Птица состоит из двух стеклянных шариков разных диаметров, связанных стеклянной трубкой диаметром $d=6~мм$. Внутри этой конструкции находится дихлорметан (плотность $1.33~{г}/{см^3}$). Внутри игрушки больше ничего не спрятано. В работе вам может понадобиться память кругов секундомера. Чтобы засечь круг, нужно нажать левую кнопку на секундомере (включается он правой кнопкой). Для просмотра истории по кругам нужно нажать среднюю кнопку (сверху). Для навигации по показаниям используйте левую и правую кнопки. Чтобы вернуться в режим измерения, нужно нажать кнопку «$\mathrm{MODE}$». Все расстояния в задаче отсчитываются от нижнего края тонкой трубки! Измерения проводите аккуратнее, чтобы не намочить голову птички, при колебаниях в воду должен погружать только клюв (или его часть).
Часть A. Механическая
Поставьте перед птичкой стакан, заполненный водой. Смочите клюв птички и понаблюдайте за ее движением. Где находится центр масс в момент опрокидывания птички? Отметьте исходное положение железного крепления.
Передвигая железное крепление найдите положение центра масс птички в двух состояниях: при заполненной соединительной трубке и пустой трубке (см. рисунок).
Используя данные предыдущего пункта, найдите полную массу птички. Можно cчитать, что площадь сечения трубки намного меньше диаметра нижнего шарика.
Добейтесь того, чтобы вся жидкость перелилась в нижнюю часть игрушки, и снимите зависимость высоты поднятия жидкости от времени.
Часть B. Термодинамическая Закрепите птичку в вертикальном положении. Погрузите нижний стеклянный шарик в воду. Измерения проводите по возможности быстро, чтобы клюв птички не успевал засохнуть. Можно периодически слегка смачивать клюв.
Постройте график этой зависимости и рассчитайте среднюю мощность, развиваемую птичкой при подъеме жидкости от нижнего края трубки до верхнего.
Снимите зависимость времени подъема жидкости до верхнего положения от температуры воды для $6-7$ значений температур в максимально возможном диапазоне. Измерьте минимальную температуру, при которой жидкость в птичке начинает подниматься.
Получите формулу для средней мощности $P$, развиваемой птичкой при подъеме жидкости в зависимости от температуры воды.
Часть C. Электрическая С помощью вентилятора увеличьте интенсивность испарения воды с головы птички (расстояние от головы птички до вентилятора должно быть около $5~см$).
Постройте график зависимости $P$ от температуры.
Проведя необходимые измерения, получите среднюю мощность, развиваемую системой и разность мощностей с вентилятором и без него. Птичку надо вытащить из воды, высушить нижнюю часть и установить металлический держатель на первоначальный уровень (отмечен в первой части).
Рассчитайте долю энергии, которая передается от батареек вентилятора к поднимающейся жидкости в птичке. (При измерении тока нужно пользоваться режимом $\mathrm{10A}$ и выждать некоторое время для установления значения тока).
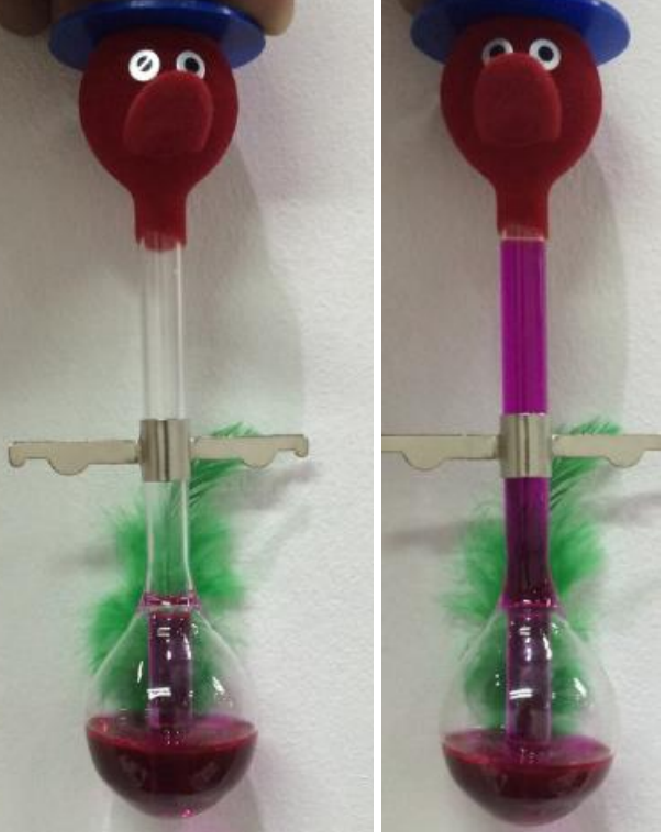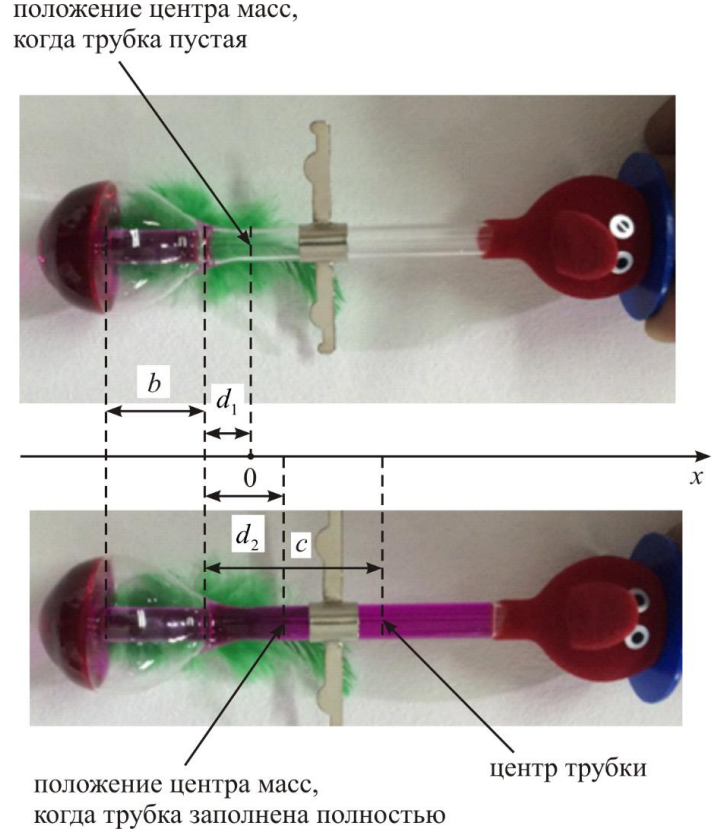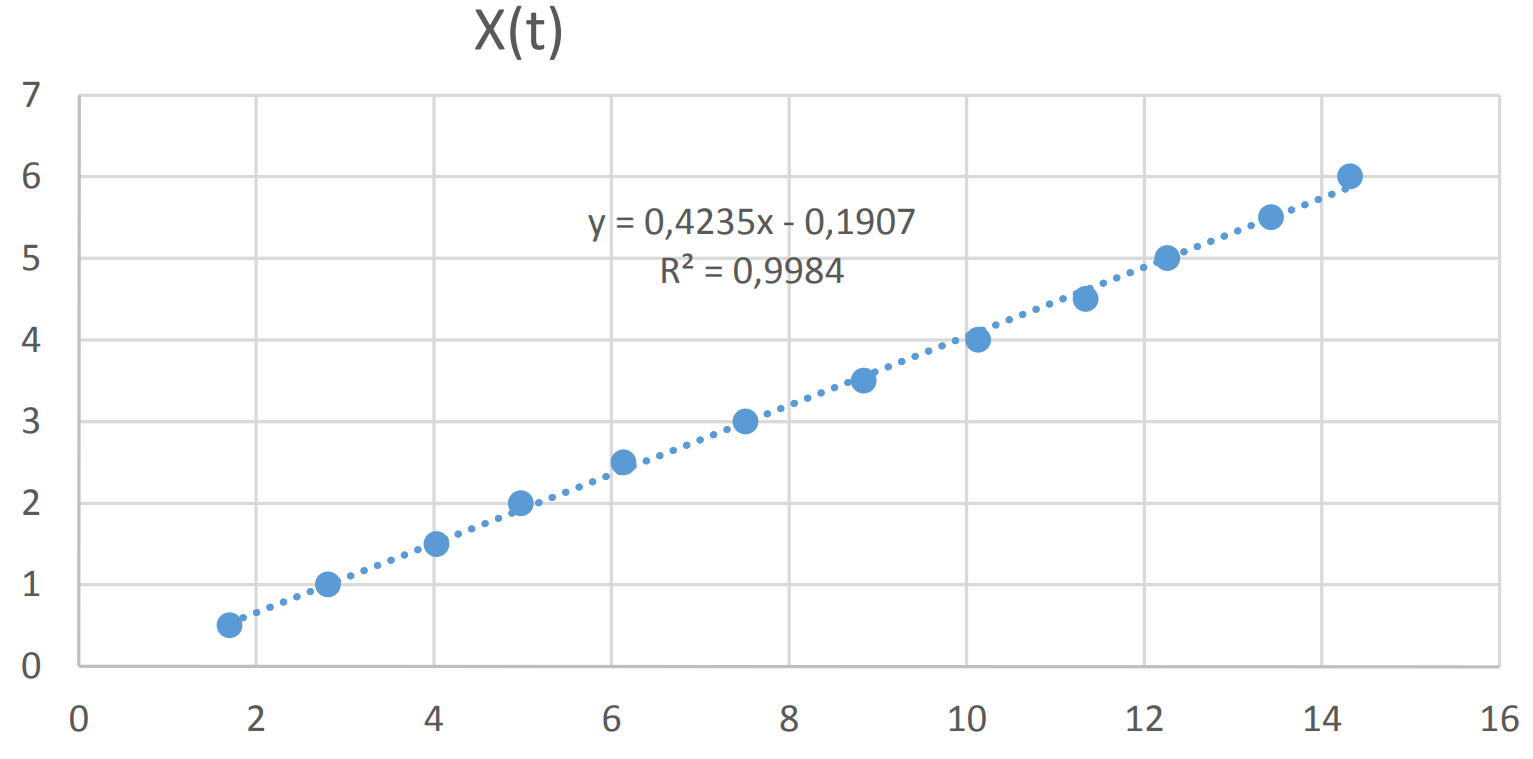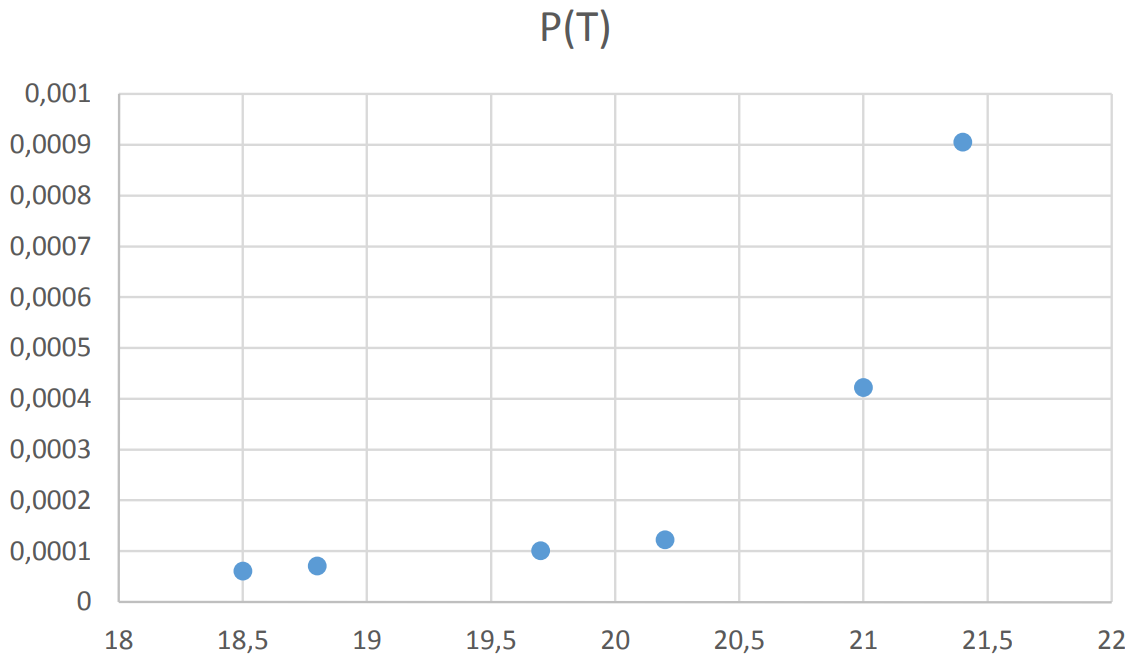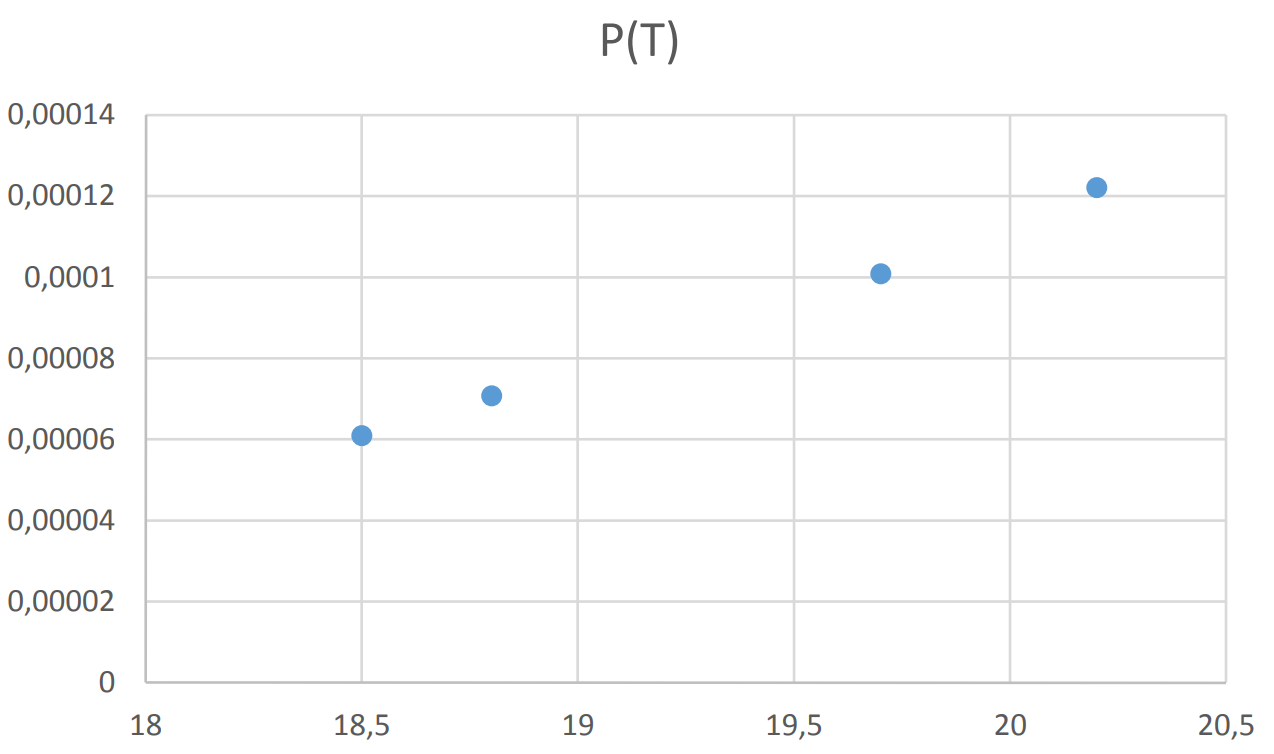
Поставьте перед птичкой стакан, заполненный водой. Смочите клюв птички и понаблюдайте за ее движением. Где находится центр масс в момент опрокидывания птички?
Решение: Движение птички представляет собой колебания, во время которых жидкость — поднимается по трубке под действием разности сил давления паров. После подъема жидкости на определенный уровень птичка опрокидывается и цикл повторяется.
Ответ: Птичка начинает опрокидываться в тот момент, когда центр масс поднимается до уровня металлического крепления (оси).

Передвигая железное крепление найдите положение центра масс птички в двух состояниях: при заполненной соединительной трубке и пустой трубке (см. рисунок).
Решение: Для нахождения координат центра масс необходимо двигать крепление до тех пор, пока птичка не будет опрокидываться в тот момент, когда жидкость доходит до верха (низа) трубки. Для нахождения центра масс рассмотрим следующую схему:  Измеренные таким способом значения:
Ответ: \[d_1=15~мм,\qquad d_2=20~мм\]

Используя данные предыдущего пункта, найдите полную массу птички. Можно cчитать, что площадь сечения трубки намного меньше диаметра нижнего шарика.
Решение: Запишем выражение для координаты центра масс заполненной трубки, считая координату центра масс при пустой трубке равной $0$. Получим (считая, что можно пренебречь высотой столба жидкости, которая перетекла в тонкую трубку во время ее нахождения в нижнем шарике): \[X_{ц.м.}=d_2-d_1=\frac{(c+d_1) m-(d_1+b)\cdot(-m)}{M},\\ M(d_2-d_1)=m(d_1+b+c-d_1)\implies M=\frac{b+c}{d_2+d_1}m=\frac{b+c}{d_2-d_1}\frac{\pi d^2}{4}\rho h.\]В формуле $m$ — масса воды в трубке, $M$ — полная масса игрушки, $c$ — половина длины трубки. Измеряем $b=29~мм$, $c=30~мм$, тогда: Реальная масса, измеренная на весах равна $27.2~г$ (с учетом намоченного клюва).
Ответ: \[M=26.1~г\]  Реальная масса, измеренная на весах равна $27.2~г$ (с учетом намоченного клюва).

Добейтесь того, чтобы вся жидкость перелилась в нижнюю часть игрушки, и снимите зависимость высоты поднятия жидкости от времени.
Решение: Сделаем на стекле пометки на расстоянии $0.5~см$ друг от друга и, используя память секундомера, измерим зависимость $X(t)$. При этом нужно фиксировать моменты прохождения этих меток секундомером. | $x,~см$ | 0.5 | 1.0 | 1.5 | 2.0 | 2.5 | 3.0 | 3.5 | 4.0 | 4.5 | 5.0 | 5.5 | 6.0 | | --- | --- | --- | --- | --- | --- | --- | --- | --- | --- | --- | --- | --- | | $t,~с$ | 1.70 | 2.81 | 4.03 | 4.98 | 6.14 | 7.51 | 8.84 | 10.13 | 11.34 | 12.26 | 13.43 | 14.32 |
Ответ: | $x,~см$ | 0.5 | 1.0 | 1.5 | 2.0 | 2.5 | 3.0 | 3.5 | 4.0 | 4.5 | 5.0 | 5.5 | 6.0 | | --- | --- | --- | --- | --- | --- | --- | --- | --- | --- | --- | --- | --- | | $t,~с$ | 1.70 | 2.81 | 4.03 | 4.98 | 6.14 | 7.51 | 8.84 | 10.13 | 11.34 | 12.26 | 13.43 | 14.32 | Ответ: $x,~см$0.51.01.52.02.53.03.54.04.55.05.56.0$t,~с$1.702.814.034.986.147.518.8410.1311.3412.2613.4314.32

Постройте график этой зависимости и рассчитайте среднюю мощность, развиваемую птичкой при подъеме жидкости от нижнего края трубки до верхнего.
Решение: Из графика $X(t)$ можно заключить, что зависимость линейная. Это дает нам право считать скорость постоянной в следующих пунктах, связанных с подъемом жидкости по трубке, и измерять лишь время подъема воды на полную высоту, не снимая в явном виде зависимости. Рассмотрим подъем жидкости по трубе. Рассчитаем увеличение энергии жидкости при подъеме до верхнего края. \[\Delta E=mg\left(b+\frac{h}{2}\right)+\frac{mv^2}{2}=\rho \left(\frac{\pi d^2}{4}gh\left(\frac{h}{2}+b\right)+\frac{1}{2}\frac{\pi d^2}{4}h\cdot\frac{h^2}{t^2}\right).\]Теперь получим среднюю мощность.\[P=\frac{\Delta E}{t}=\rho\left(\frac{\pi d^2}{4t}\cdot gh\cdot\left(\frac{h}{2}+b\right)+\frac{1}{2}\frac{\pi d^2}{4}h\cdot\frac{h^2}{t^3}\right)=\frac{\rho\pi d^2}{4}\cdot h\cdot\left(\frac{g(h+2b)}{2t}+\frac{h^2}{2t^3}\right)=91.1~мкВт\] При дальнейших расчетах кинетической энергией будем пренебрегать ввиду ее малости.
Ответ: Из графика $X(t)$ можно заключить, что зависимость линейная. Это дает нам право считать скорость постоянной в следующих пунктах, связанных с подъемом жидкости по трубке, и измерять лишь время подъема воды на полную высоту, не снимая в явном виде зависимости. Рассмотрим подъем жидкости по трубе. Рассчитаем увеличение энергии жидкости при подъеме до верхнего края. \[\Delta E=mg\left(b+\frac{h}{2}\right)+\frac{mv^2}{2}=\rho \left(\frac{\pi d^2}{4}gh\left(\frac{h}{2}+b\right)+\frac{1}{2}\frac{\pi d^2}{4}h\cdot\frac{h^2}{t^2}\right).\]Теперь получим среднюю мощность.\[P=\frac{\Delta E}{t}=\rho\left(\frac{\pi d^2}{4t}\cdot gh\cdot\left(\frac{h}{2}+b\right)+\frac{1}{2}\frac{\pi d^2}{4}h\cdot\frac{h^2}{t^3}\right)=\frac{\rho\pi d^2}{4}\cdot h\cdot\left(\frac{g(h+2b)}{2t}+\frac{h^2}{2t^3}\right)=91.1~мкВт\]
Ответ: \[P=91.1~мкВт\]  При дальнейших расчетах кинетической энергией будем пренебрегать ввиду ее малости.

Снимите зависимость времени подъема жидкости до верхнего положения от температуры воды для $6-7$ значений температур в максимально возможном диапазоне. Измерьте минимальную температуру, при которой жидкость в птичке начинает подниматься.
Решение: Заливаем воду и опускаем туда кусочек льда. Устанавливаем вертикально корпус птички (без ножек) в воду. Используя шприц на $1~мл$ доливаем горячей воды и измеряем зависимость времени подъема от температуры в нижней части. Жидкость в принципе начинает подниматься по трубке при температуре $t$ около $17-18 \,^\circ \mathrm C$. $P$ — мощность, рассчитанная без учета кинетической энергии. | $T,~^\circ\mathrm C$ | 18.5 | 18.8 | 19.7 | 20.2 | 21.0 | 21.4 | | --- | --- | --- | --- | --- | --- | --- | | $t,~с$ | 21.43 | 18.45 | 12.93 | 10.68 | 3.09 | 1.44 | | $v,~{мм}/{с}$ | 3.03 | 3.52 | 5.03 | 6.09 | 21.04 | 45.14 | | $P,~мкВт$ | 60.8 | 70.7 | 100.8 | 122.1 | 422.0 | 905.5 |
Ответ: | $T,~^\circ\mathrm C$ | 18.5 | 18.8 | 19.7 | 20.2 | 21.0 | 21.4 | | --- | --- | --- | --- | --- | --- | --- | | $t,~с$ | 21.43 | 18.45 | 12.93 | 10.68 | 3.09 | 1.44 | | $v,~{мм}/{с}$ | 3.03 | 3.52 | 5.03 | 6.09 | 21.04 | 45.14 | | $P,~мкВт$ | 60.8 | 70.7 | 100.8 | 122.1 | 422.0 | 905.5 | Ответ: $T,~^\circ\mathrm C$18.518.819.720.221.021.4$t,~с$21.4318.4512.9310.683.091.44$v,~{мм}/{с}$3.033.525.036.0921.0445.14$P,~мкВт$60.870.7100.8122.1422.0905.5

Получите формулу для средней мощности $P$, развиваемой птичкой при подъеме жидкости в зависимости от температуры воды.
Ответ: \[P=\frac{\rho\pi d^2}{4}\cdot h\cdot\left(\frac{g(h+2b)}{2t}+\frac{h^2}{2t^3}\right)\]

Постройте график зависимости $P$ от температуры.
Решение: Видно, что кривая сильно загибается вверх. Это связано с тем, что температура кипения дихлорметана близка к комнатной, поэтому в диапазоне температур, в котором проводятся измерения давление его паров сильно зависит от температуры.Для первых четырех точек зависимость значительно слабее.
Ответ: Видно, что кривая сильно загибается вверх. Это связано с тем, что температура кипения дихлорметана близка к комнатной, поэтому в диапазоне температур, в котором проводятся измерения давление его паров сильно зависит от температуры.Для первых четырех точек зависимость значительно слабее.

Проведя необходимые измерения, получите среднюю мощность, развиваемую системой и разность мощностей с вентилятором и без него. Птичку надо вытащить из воды, высушить нижнюю часть и установить металлический держатель на первоначальный уровень (отмечен в первой части).
Решение: Измерения в этой части довольно простые. Нужно измерить время, за которое жидкость поднимается до верха трубки (скорость ее подъема полагается постоянной) при включенном вентиляторе, напряжение на батарейках и силу тока, протекающего через вентилятор. В значениях силы тока возможны колебания в пределах $0.01-0.02~мА$. Само значение довольно сильно зависит от самого вентилятора и состояния батареек, но для всех установок оно находится в пределах от $0.25~А$ до $0.38~А$. Для одной из установок $I=0.25~А$, $U=4.3~В$. Время подъема $t_2=6.72~с$ с вентилятором и $t_1=14.32~с$ без него (значение $t_1$ получено из первого пункта). Таким образом, проведя необходимые расчеты получаем:
Ответ: Мощность, развиваемая птичкой, равна $91.1~мкВт$ без вентилятора и $194~мкВт$ с вентилятором.

Рассчитайте долю энергии, которая передается от батареек вентилятора к поднимающейся жидкости в птичке. (При измерении тока нужно пользоваться режимом $\mathrm{10A}$ и выждать некоторое время для установления значения тока).
Решение: Дополнительная мощность, обусловленная наличием вентилятора равна $103.9~ мкВт$. Затраченная же мощность равна $1.032~Вт$. Искомая доля энергии
Ответ: \[\approx10^{-4}\]
Темы:
E, Термодинамика, Тепловые машины, КПД, IEPhO, Центр масс